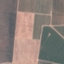
Label: PermanentCrop